Question: I want to make action bar like Facebook which have icon on left side and clickable icon. I Searched a lot but not getting how to make it. I want like this

Can anyone help me. How can I made this??
Thanks in advance.
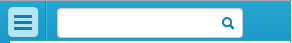
Answer: Try Sherlock action bar, it can be customized: <URL>